Field crop: tomato
Growth stage: 1
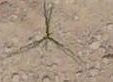
Species: cyperus